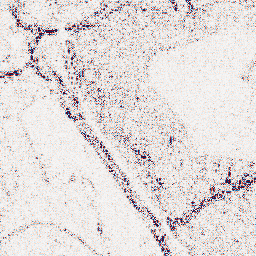
Category: wavelet
Decomposition family: wavelet_reverse_biorthogonal
Decomposition parameters: wavelet: rbio3.5
level: 1
Upsampling method: bicubic
Upsampling parameters: scale: 4
Upsampling scale: 4